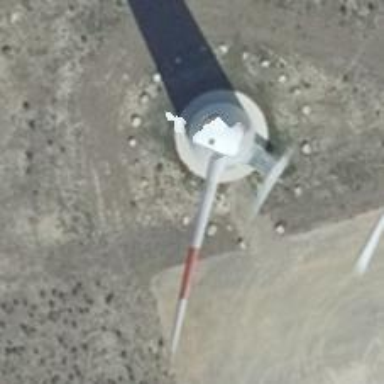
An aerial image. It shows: Wind generator powered by wind turbine.